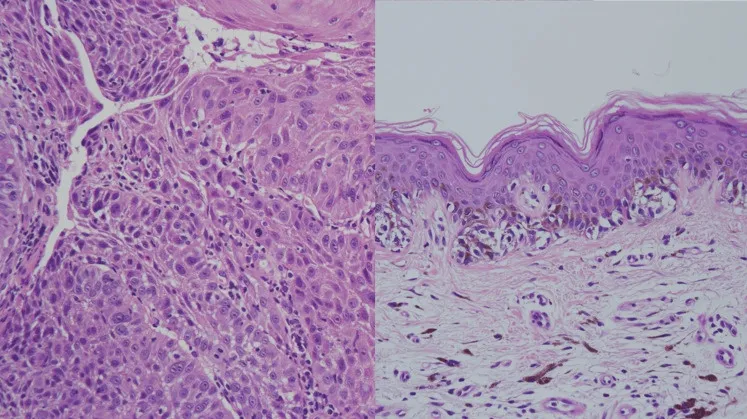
Surgery samples of previous cancers. Left: Biopsy sample of previous laryngeal cancer seven years ago showing moderately differentiated squamous cell carcinoma. Right: Surgery sample of melanoma eight years ago showing infiltration of melanocytes.
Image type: pathology (h&e)